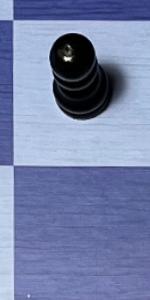
Label: Empty